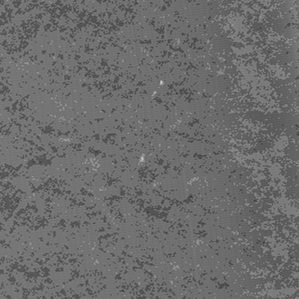
Label: frost